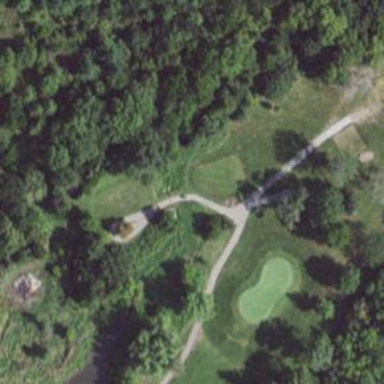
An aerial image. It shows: Service road designated as golf cart path.